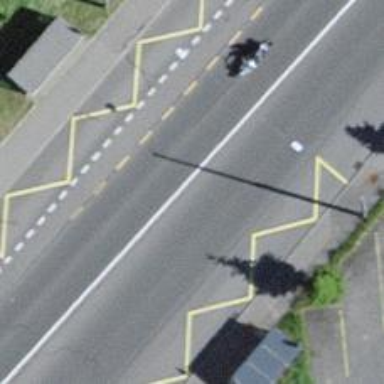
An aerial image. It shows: Bus stop equipped with public transport stop position.